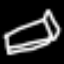
Label: bed